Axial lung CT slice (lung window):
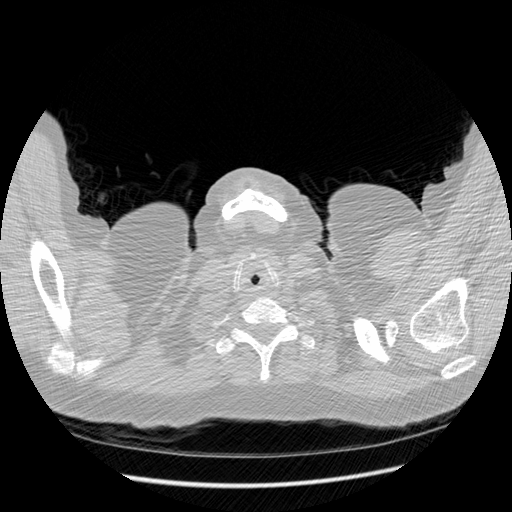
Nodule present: no